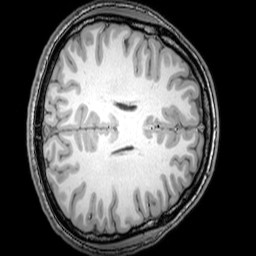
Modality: T1w
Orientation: axial
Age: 24
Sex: male
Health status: healthy
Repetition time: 0.081 s
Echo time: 0.037 s